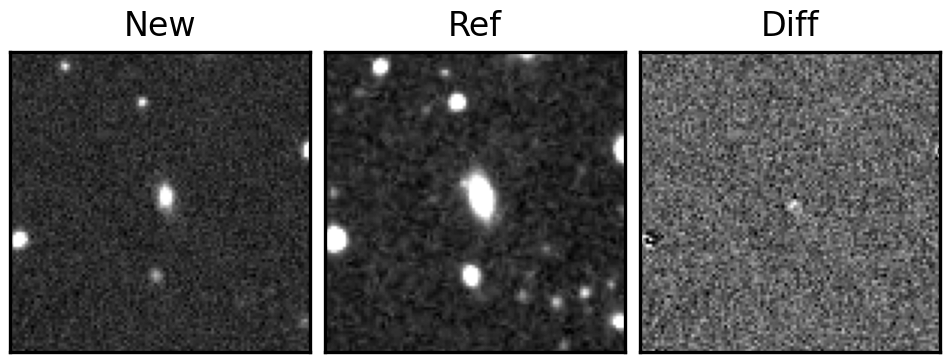
Label: real